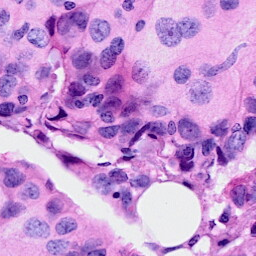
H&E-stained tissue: Breast